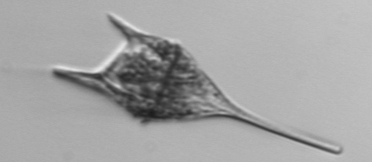
Label: Tripos_lineatus